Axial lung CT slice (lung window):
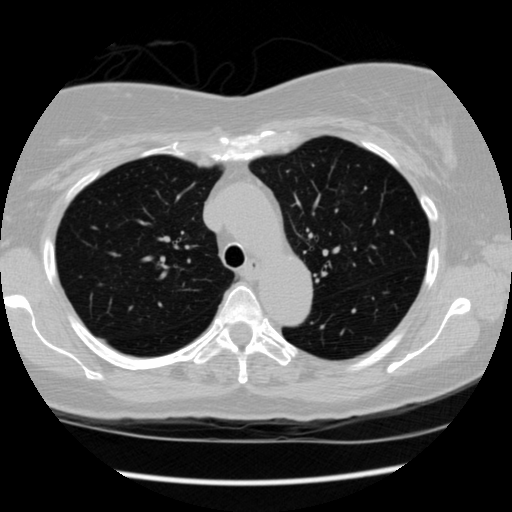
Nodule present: no